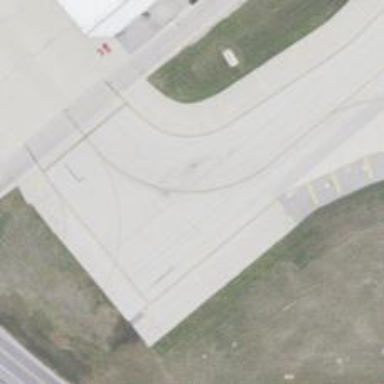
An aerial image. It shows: View of taxiway at the airport.